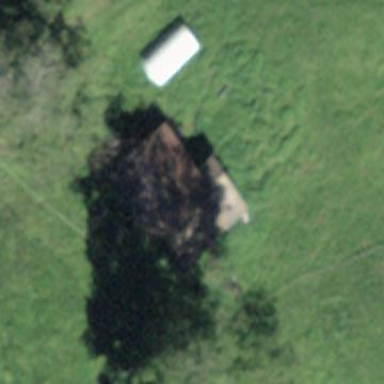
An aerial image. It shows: Rural barn.